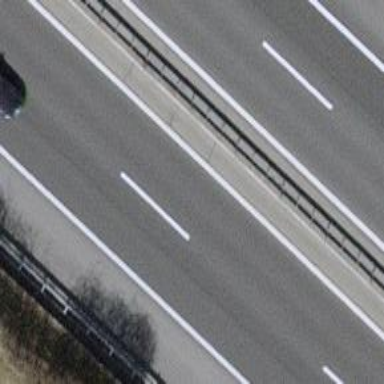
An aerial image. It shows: Motorway.